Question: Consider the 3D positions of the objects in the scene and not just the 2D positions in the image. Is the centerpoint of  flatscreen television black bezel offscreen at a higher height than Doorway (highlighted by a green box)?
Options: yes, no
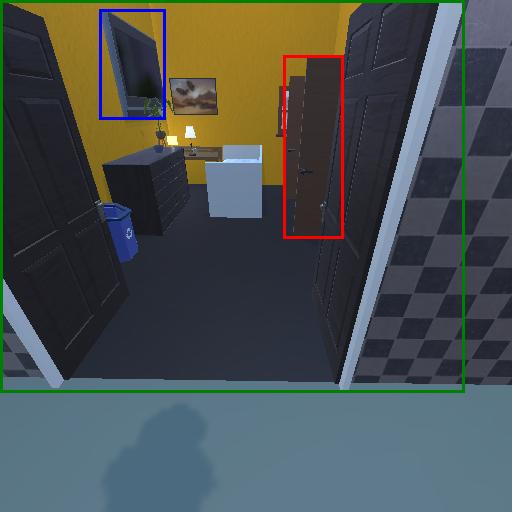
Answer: yes